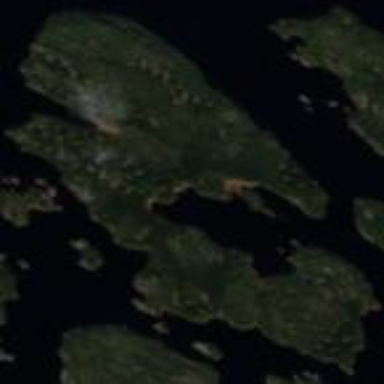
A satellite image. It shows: Island covered with woodland.